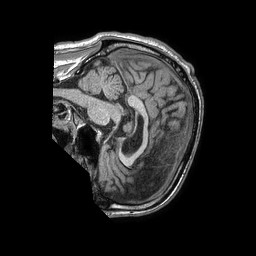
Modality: T1w
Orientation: sagittal
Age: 59
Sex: male
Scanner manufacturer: philips
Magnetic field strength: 1.5 T
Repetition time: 0.007572 s
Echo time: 0.003473 s